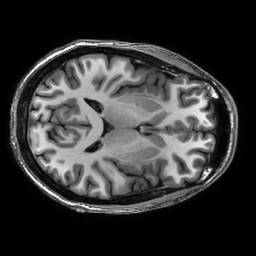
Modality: T1w
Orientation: axial
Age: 30
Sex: female
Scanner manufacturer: philips
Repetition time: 0.008097 s
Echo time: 0.00372 s